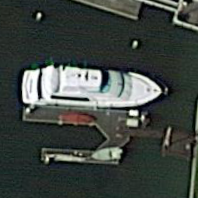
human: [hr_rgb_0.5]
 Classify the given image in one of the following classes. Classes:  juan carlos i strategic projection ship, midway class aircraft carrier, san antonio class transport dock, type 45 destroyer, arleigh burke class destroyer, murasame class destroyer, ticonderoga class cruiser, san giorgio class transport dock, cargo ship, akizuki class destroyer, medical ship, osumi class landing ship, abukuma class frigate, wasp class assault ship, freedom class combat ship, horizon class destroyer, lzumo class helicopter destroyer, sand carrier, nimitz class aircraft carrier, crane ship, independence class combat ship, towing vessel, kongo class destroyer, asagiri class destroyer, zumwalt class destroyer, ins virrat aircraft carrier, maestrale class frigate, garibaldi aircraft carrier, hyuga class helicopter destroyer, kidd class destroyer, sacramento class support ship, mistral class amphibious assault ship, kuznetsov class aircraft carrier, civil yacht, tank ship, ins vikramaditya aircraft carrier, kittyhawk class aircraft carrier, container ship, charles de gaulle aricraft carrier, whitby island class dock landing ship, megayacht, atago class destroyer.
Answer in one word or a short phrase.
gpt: Civil yacht